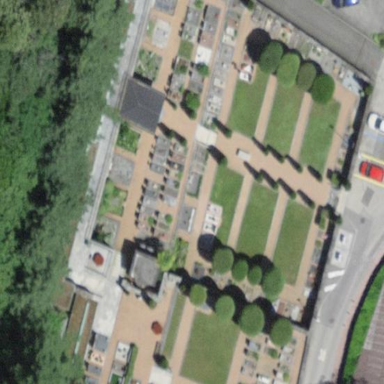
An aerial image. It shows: Cemetery.